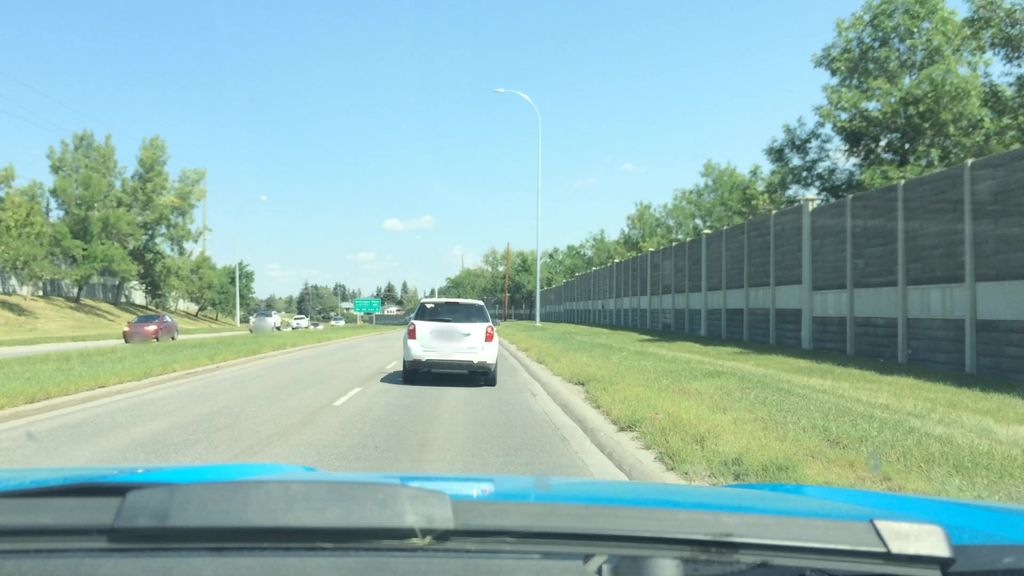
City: calgary